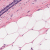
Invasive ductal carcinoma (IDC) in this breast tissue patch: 0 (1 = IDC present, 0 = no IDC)